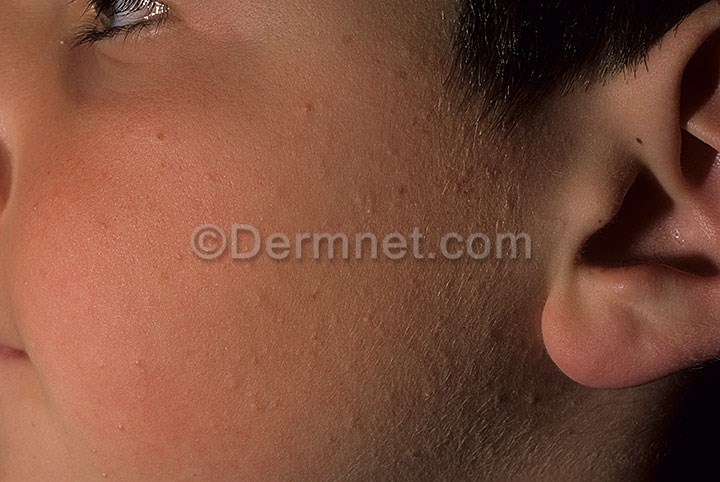
Disease: Atopic Dermatitis Photos